Field crop: maize
Growth stage: 2
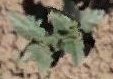
Species: datura